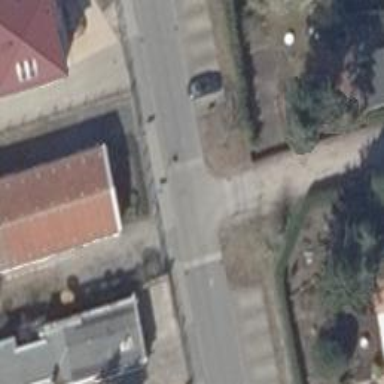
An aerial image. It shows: Asphalt road designated as living street.